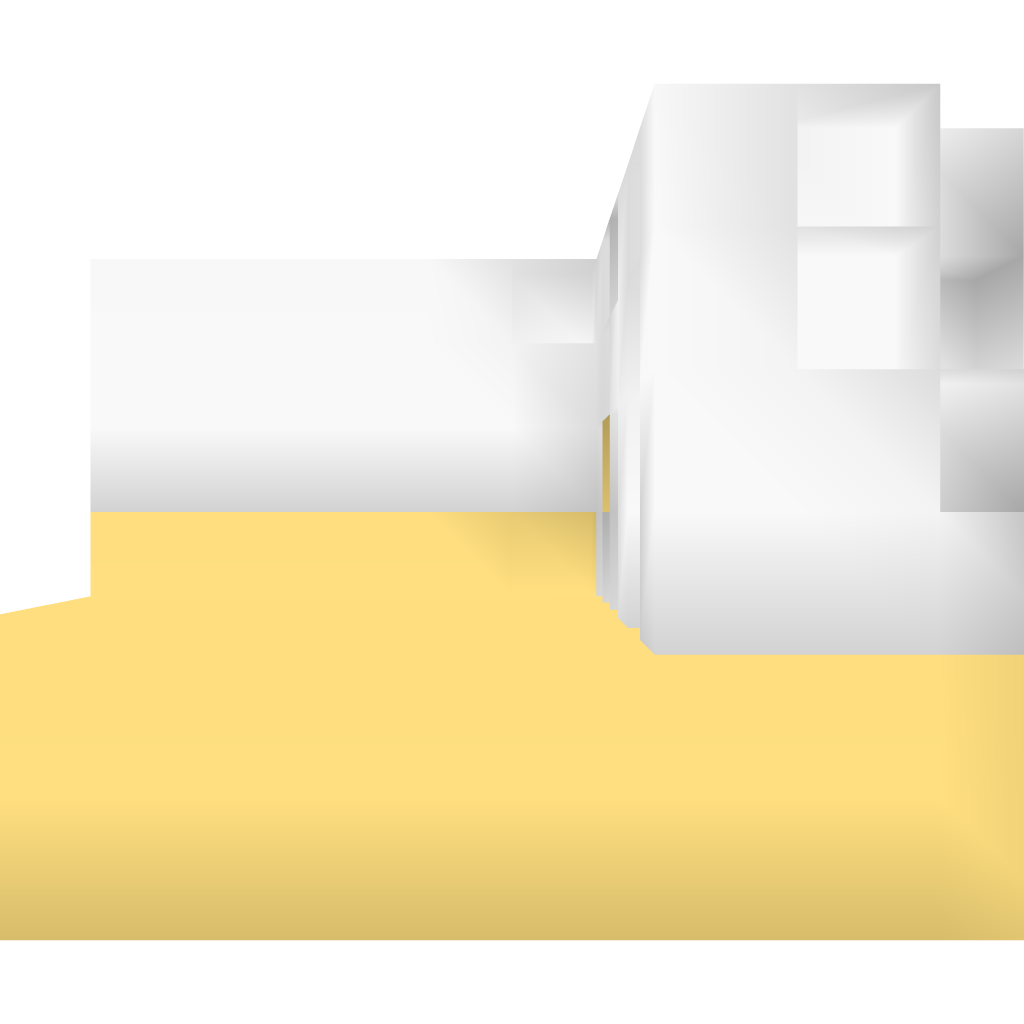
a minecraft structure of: Repeater Lock 1.5 bad low quality